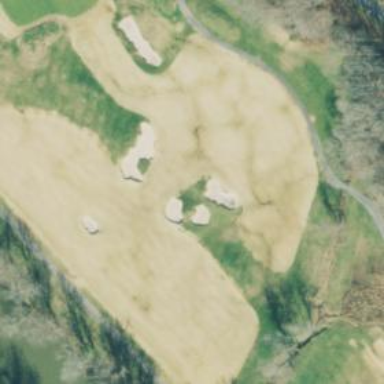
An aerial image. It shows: Golf fairway in the image.